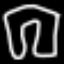
Label: pants